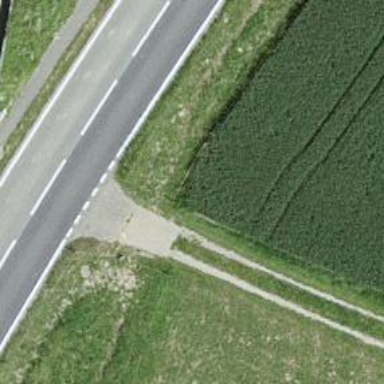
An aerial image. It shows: Grass track road with grade 5 tracktype.